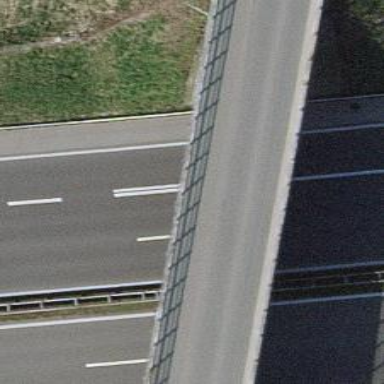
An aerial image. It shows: Asphalt motorway.